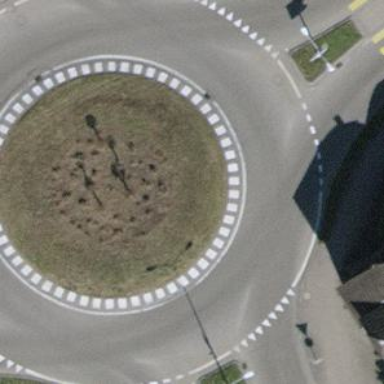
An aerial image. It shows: Secondary road with asphalt surface leading to roundabout.